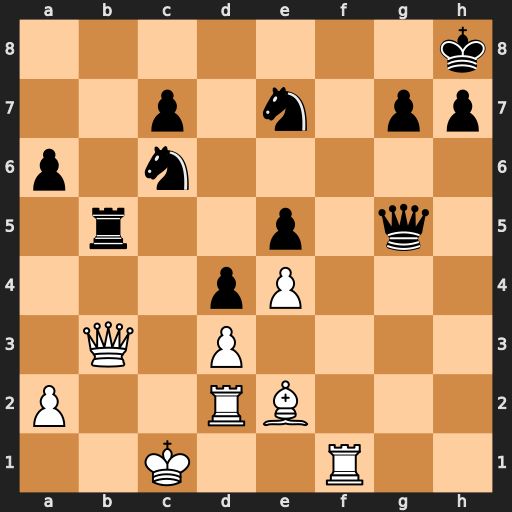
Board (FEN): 7k/2p1n1pp/p1n5/1r2p1q1/3pP3/1Q1P4/P2RB3/2K2R2
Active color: w
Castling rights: -
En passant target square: -
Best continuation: Rf8+ Ng8 Qxg8#